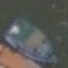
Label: civil